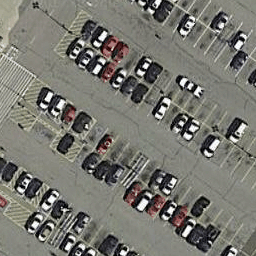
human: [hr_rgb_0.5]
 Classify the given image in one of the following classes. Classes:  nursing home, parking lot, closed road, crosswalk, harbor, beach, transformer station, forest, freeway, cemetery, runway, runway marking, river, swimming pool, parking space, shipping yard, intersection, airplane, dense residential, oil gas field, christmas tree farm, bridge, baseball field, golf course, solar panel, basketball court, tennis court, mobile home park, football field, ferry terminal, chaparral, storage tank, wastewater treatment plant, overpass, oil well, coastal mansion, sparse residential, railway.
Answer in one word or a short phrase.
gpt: parking lot